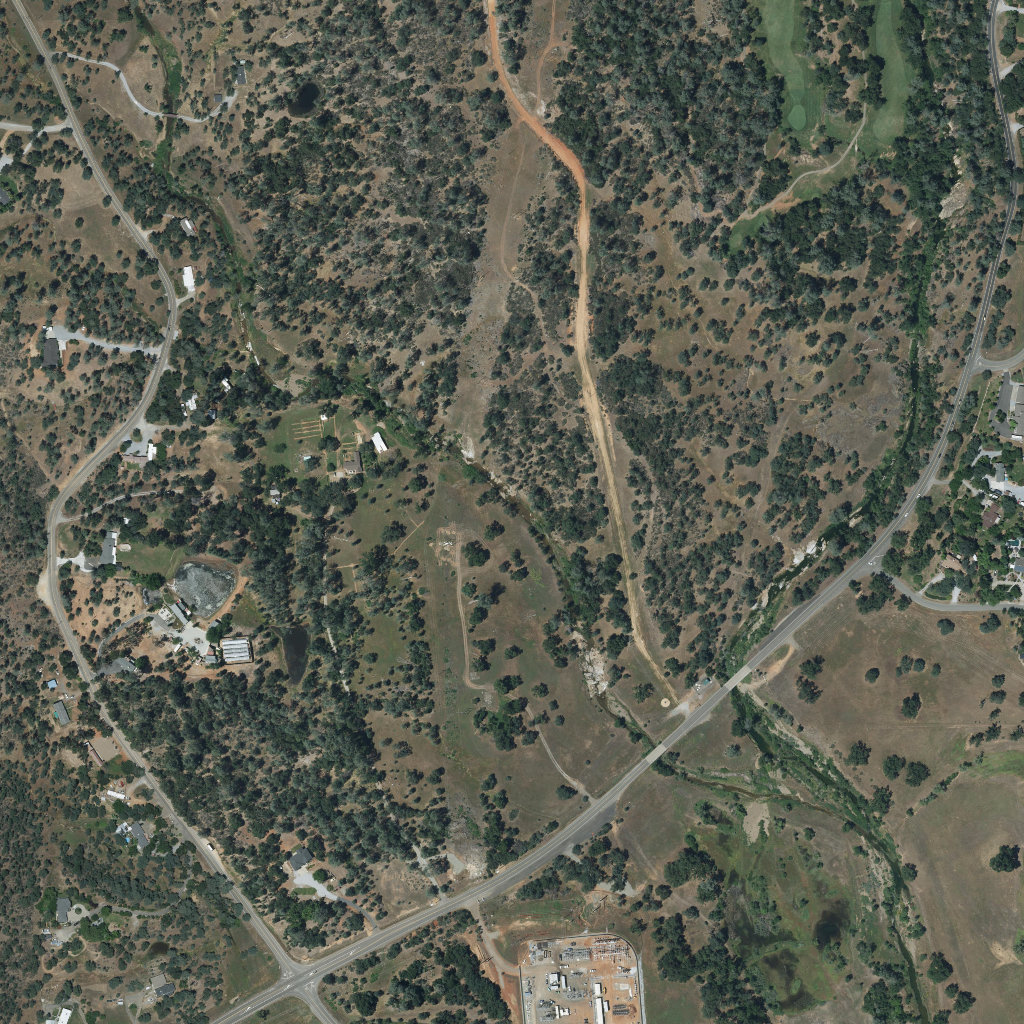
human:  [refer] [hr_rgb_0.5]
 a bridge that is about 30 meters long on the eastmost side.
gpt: <box>[[70, 64, 73, 67, 0]]</box>